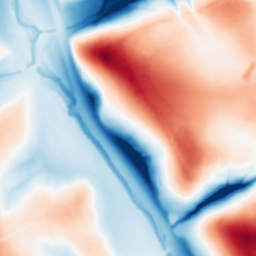
Category: multiscale
Decomposition family: dog_multiscale
Decomposition parameters: sigma_ratio: 2
n_scales: 5
base_sigma: 1
Upsampling method: quintic
Upsampling parameters: scale: 2
Upsampling scale: 2